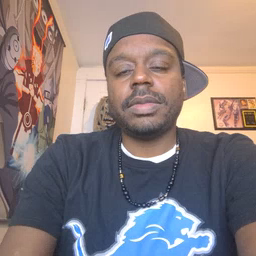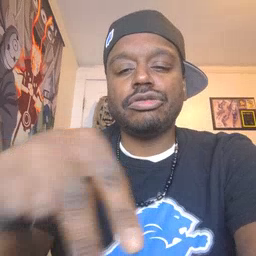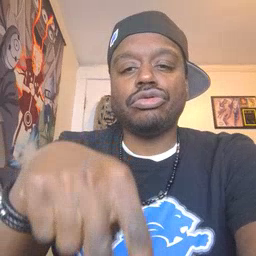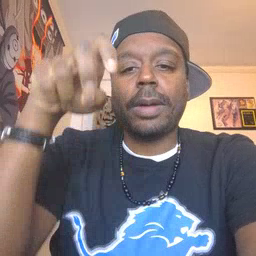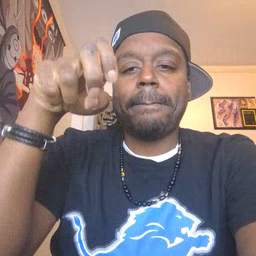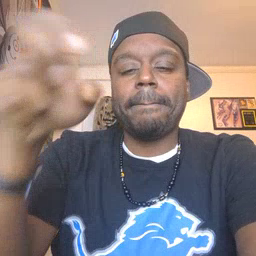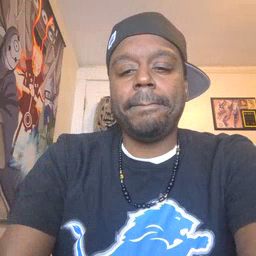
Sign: jump